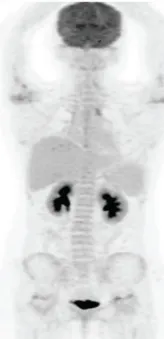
PET/CT images in this patient. , month 2 after HSCT Panels (B, C) demonstrate a persistent complete remission after HSCT.
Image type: radiology (pet)